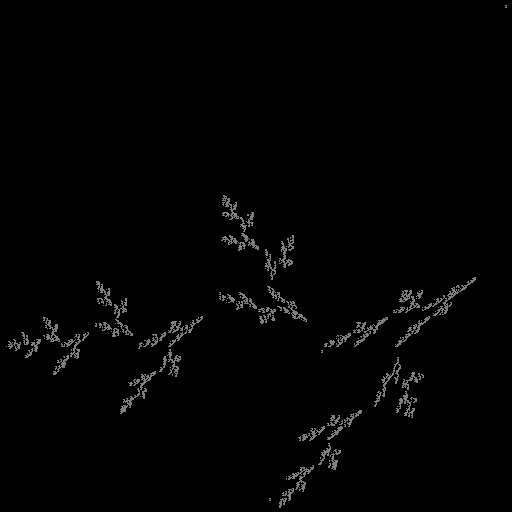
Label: bud